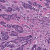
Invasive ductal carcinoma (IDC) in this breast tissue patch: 1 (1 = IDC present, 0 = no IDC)